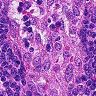
Metastatic tissue present: no